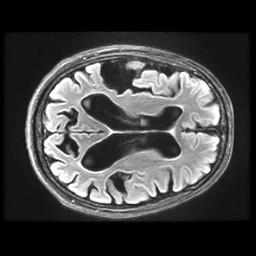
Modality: FLAIR
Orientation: axial
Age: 67
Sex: female
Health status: healthy
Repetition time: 12 s
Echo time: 0.09782 s